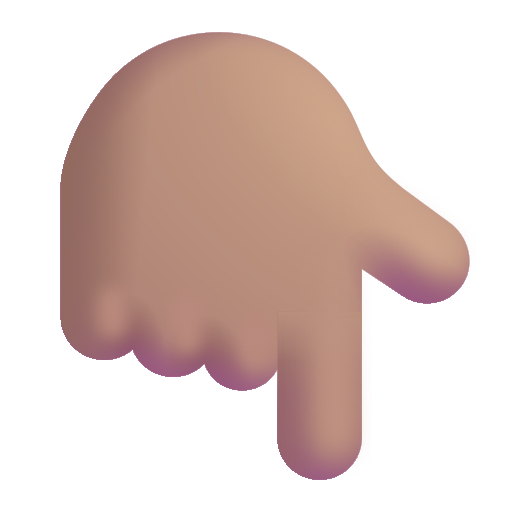
backhand index pointing down color